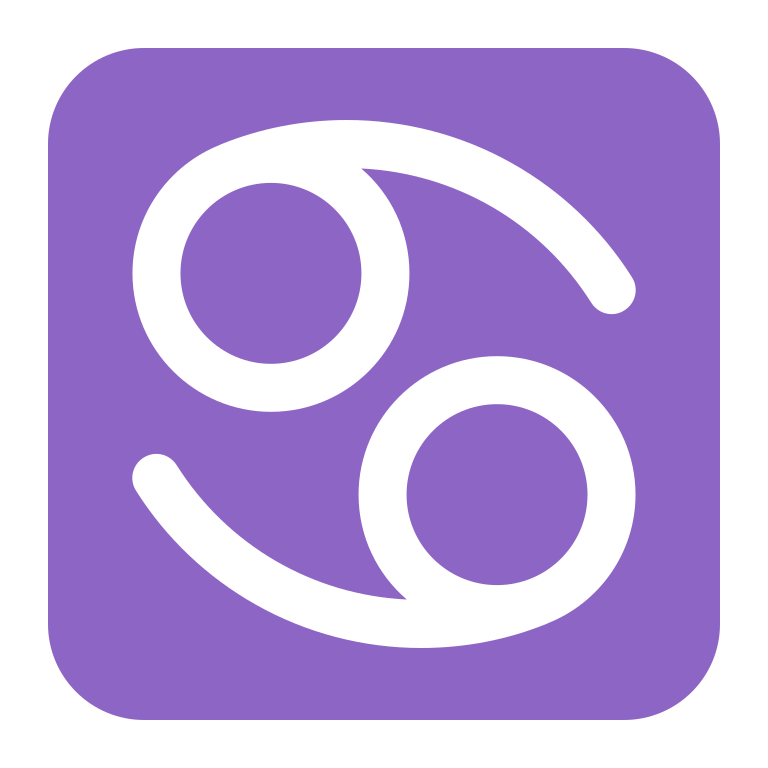
cancer flat